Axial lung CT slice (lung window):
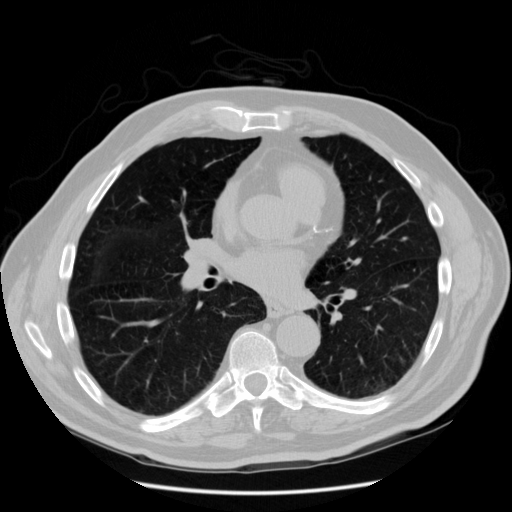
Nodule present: no